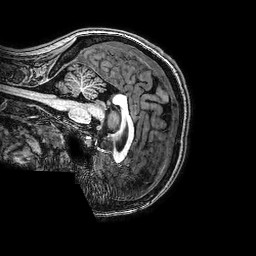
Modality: T1w
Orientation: sagittal
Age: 24
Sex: female
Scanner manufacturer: philips
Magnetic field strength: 3 T
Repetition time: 0.008249 s
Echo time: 0.00378 s